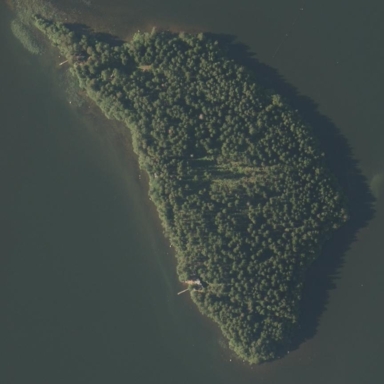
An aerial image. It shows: Island.